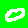
Digit: 0